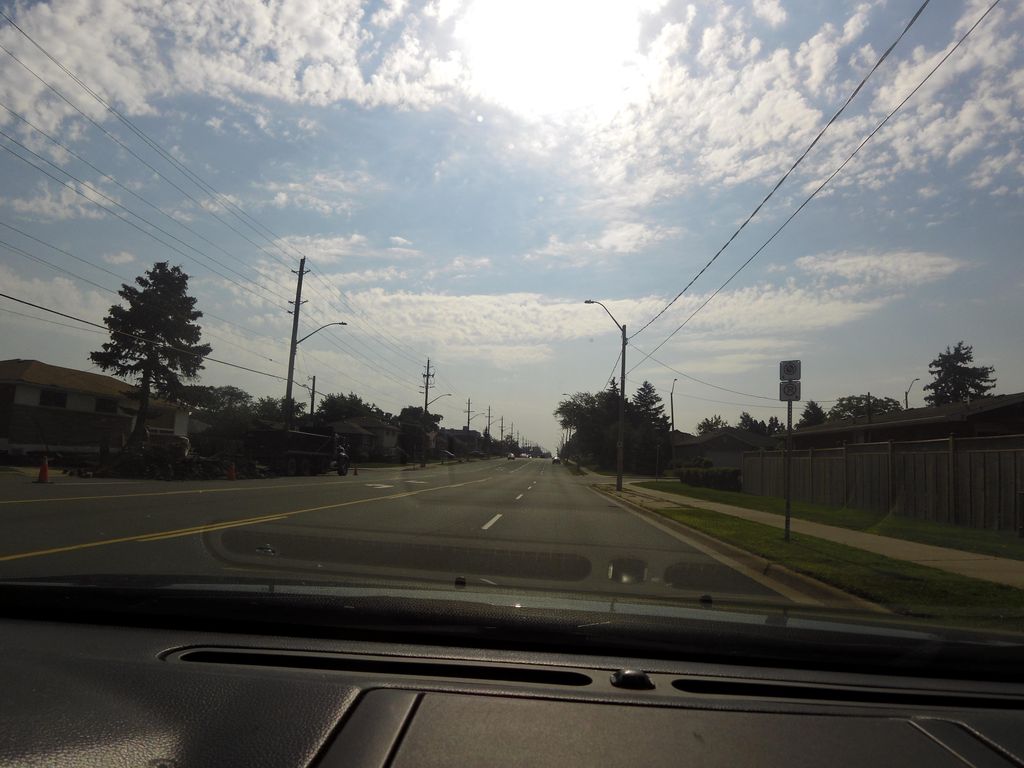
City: hamilton